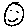
Label: smiley face